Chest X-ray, PA view. Patient: 55 years old, sex M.
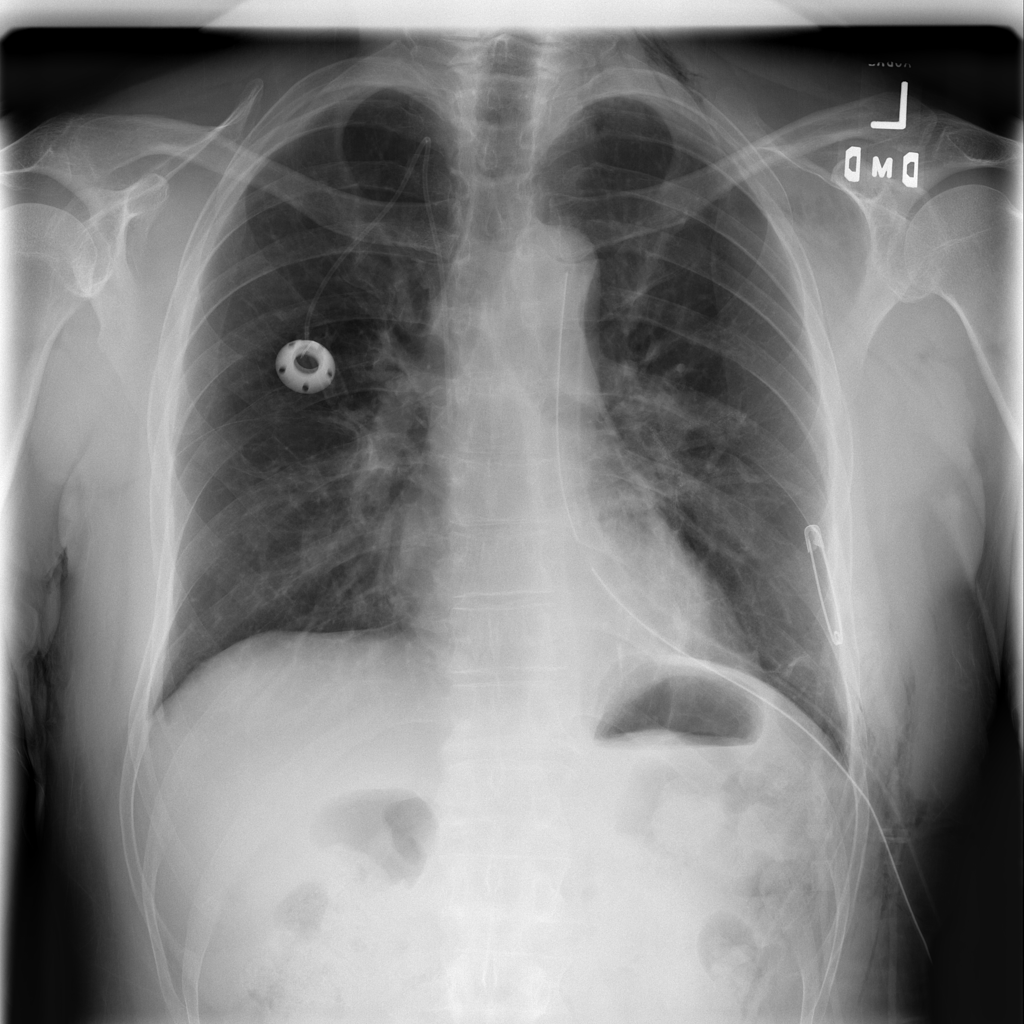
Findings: Consolidation, Emphysema